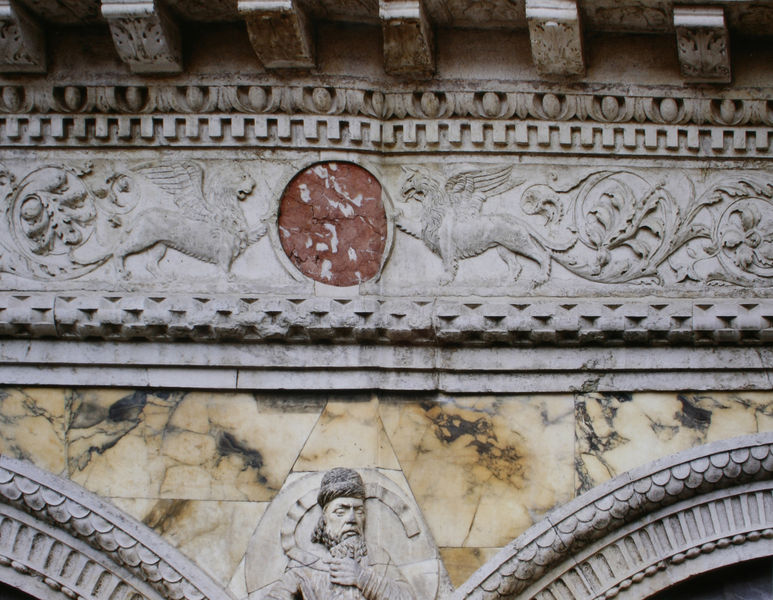
Titel: Fries des Hauptgesimses
Künstler: Pietro Lombardo
Standort: Venedig
Institution: Santa Maria dei Miracoli
Schlagwörter: blätter, flügel, gestein, hand, kopf, mann, gelb, ausschnitt, braun, bunt, grau, hut, marmor, weiss, dach, gebäude, haus, rot, tiere, haube, muster, ornament, bart, mütze, wand, architektur, band, gesicht, stein, steine, herr, figur, gewand, pflanzen, renaissance, oval, schuppen, ranken, skulptur, beine, relief, bogen, fassade, venedig, giebel, vorsprung, bischof, bordüre, verkleidung, detail, dekor, floral, ornamente, verzierung, stuck, plastik, foto, fotografie, bögen, masserung, eingang, fugen, arkade, antike, medaillon, torbogen, sichel, kupfer, greifen, mosaik, zwickel, architrav, rom, ranke, fries, portal, römer, wappen, sims, gesims, löwen, voluten, laubwerk, fabel, faun, wesen, rundbögen, fabelwesen, greif, griechenland, platten, konsolen, löwe, konsole, zierde, marmorplatte, siegel, vordach, bogenstellung, geflügelt, pegasus, wulst, eierstab, verzierungen, drachen, fresco, steinplatten, gesein, sigel, mäander, mamor, relieff, kapitel, sphinx, gebälk, bauplastik, akanthus, ionisches kyma, kyma, stuckmarmor, arkantus, faszien, torbögen, zahnfries, konsolfries, st. markus, spruchband, traufgesims, bogenfeld, splitter, faune, dachvorsprung, geflügelter löwe, fabeltiere, verwittert, klötzchen, arkantusranken, arkantusblätter, assyrien, dachüberstand, geflügelte löwen, gelber marmor, marmorplatten, zahnschanitt, zahschnitt, #, persia, hundsfries, hundszahn, nzel